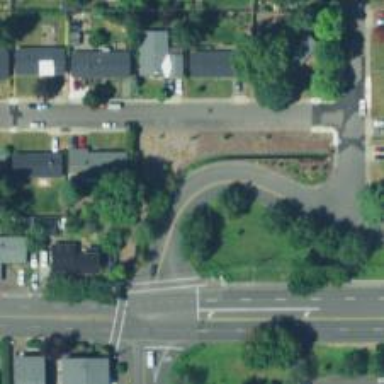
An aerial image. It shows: Residential road with asphalt surface and sidewalk on the left.